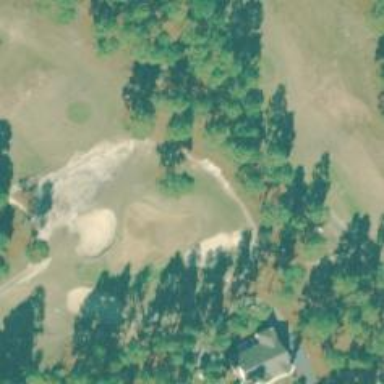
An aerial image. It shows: Path designed for golf carts.